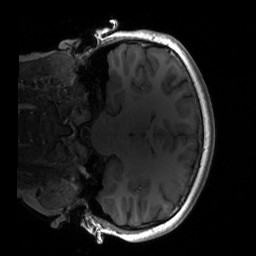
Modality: T1w
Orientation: coronal
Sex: female
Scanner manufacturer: siemens
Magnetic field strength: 3 T
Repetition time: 1.9 s
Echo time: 0.00243 s